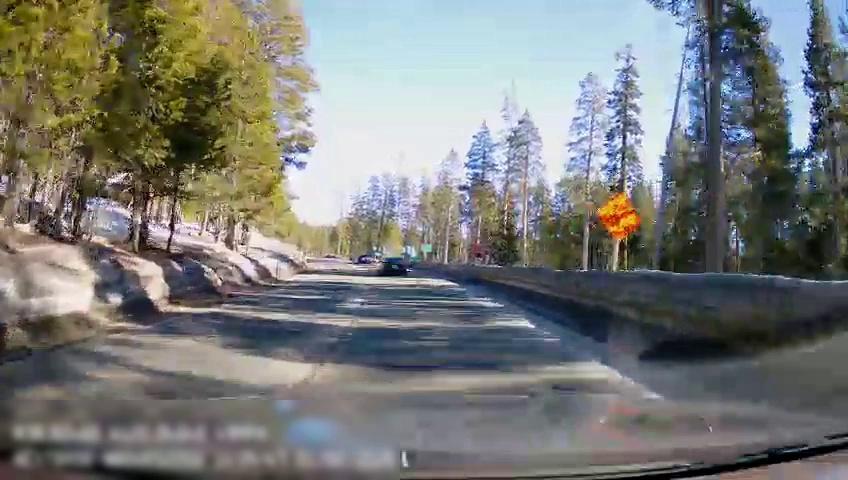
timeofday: Day
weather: Snowy
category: Drivable Space
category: Vehicles | Car
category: Vehicles | Car
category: Traffic | Signs